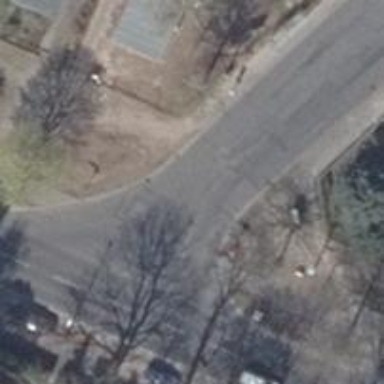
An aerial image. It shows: Road with "give way" sign.